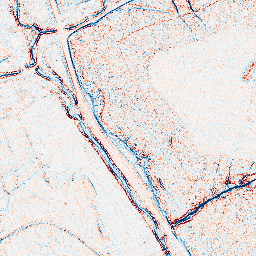
Category: edge_preserving
Decomposition family: anisotropic_diffusion
Decomposition parameters: iterations: 5
kappa: 10
gamma: 0.05
Upsampling method: bicubic_3x
Upsampling parameters: scale: 3
Upsampling scale: 3